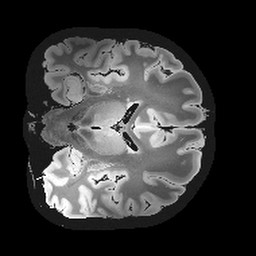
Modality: FLASH
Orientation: coronal
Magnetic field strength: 7 T
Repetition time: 0.04 s
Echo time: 0.0142 s